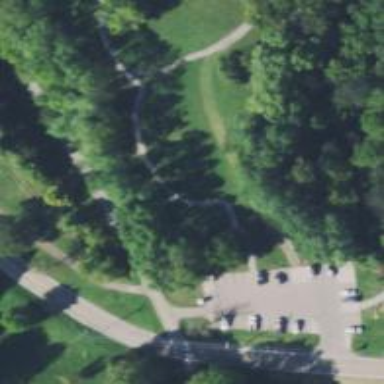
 popular sport where players throw frisbees into baskets in as few shots as possible."